Question: In the image below, what's the term for the "Boulder Farmers' Market" label for a particular marker? Is there information somewhere on how to create this for each marker via the Google Maps API?

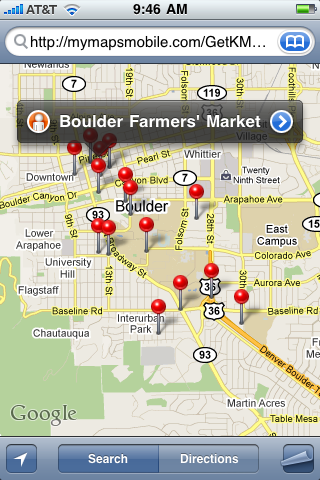
Answer: The reason you're not getting any answers is because its a strange questions to answer.
You're using the google maps app. The "label" you speak of is just the name of the place that google has found that matches your search query wrapped in its own design. You can't access this design from the API.
You would have to create your own custom infowindows. <URL>